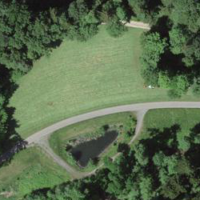
EUNIS habitat code: 44
Species observed at this site:
Trifolium pratense
Pyrrhosoma nymphula
Aegopodium podagraria
Filipendula ulmaria